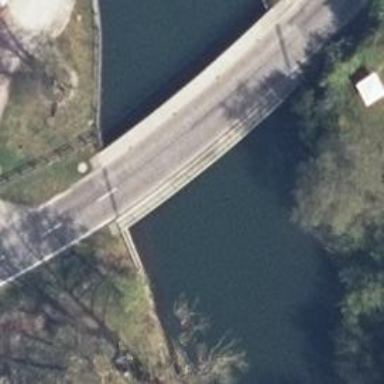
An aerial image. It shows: Man-made bridge.